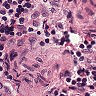
Metastatic tissue present: no